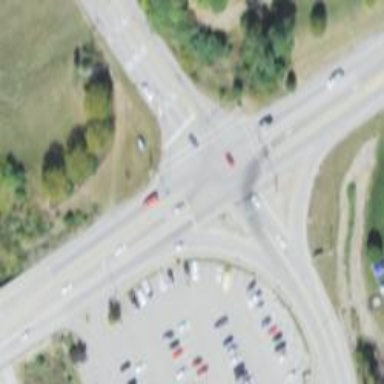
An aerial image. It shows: Primary link highway with asphalt surface.